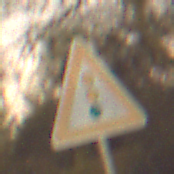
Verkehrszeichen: Lichtzeichenanlage
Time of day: Night
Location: Outdoor (Nature)
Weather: Clear
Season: NotSpecified
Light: Natural